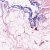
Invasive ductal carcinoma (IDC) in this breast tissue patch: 0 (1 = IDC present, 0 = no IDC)